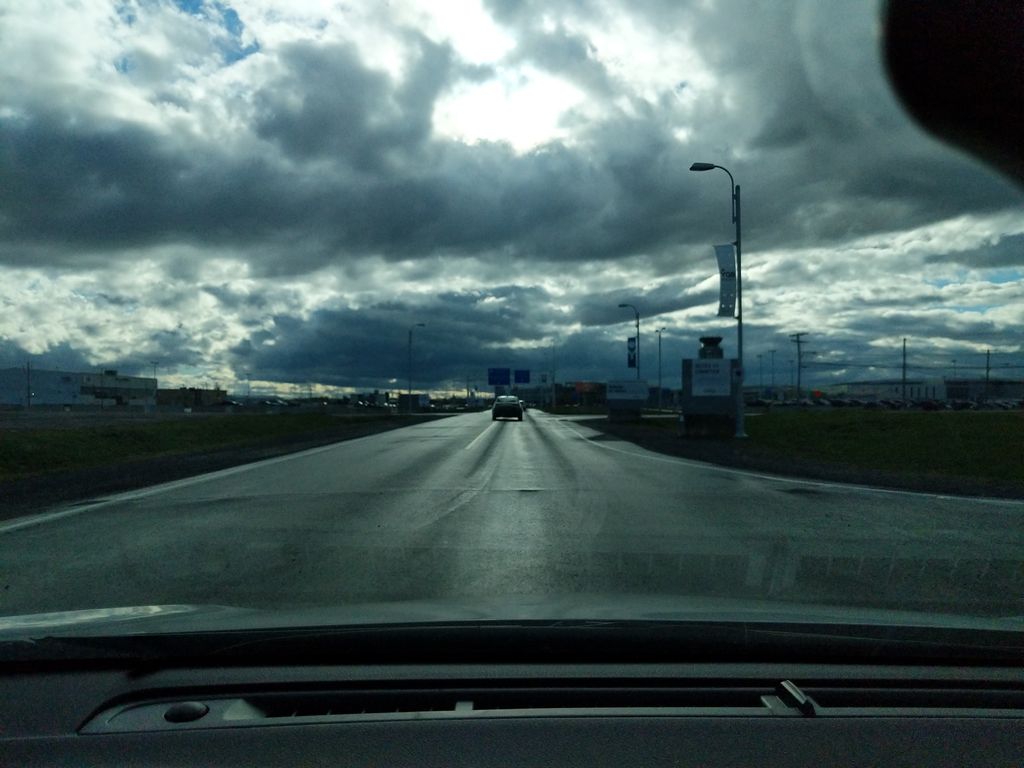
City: quebec_city